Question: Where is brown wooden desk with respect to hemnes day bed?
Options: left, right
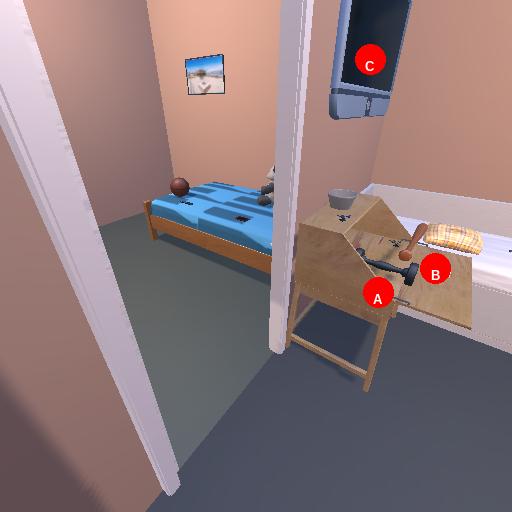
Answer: left